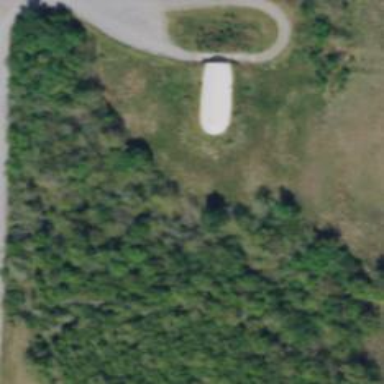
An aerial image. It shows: Military bunker.